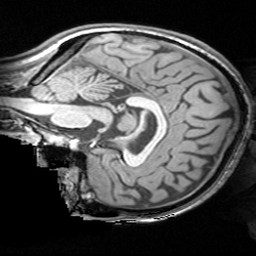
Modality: T1w
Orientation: sagittal
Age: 23
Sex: female
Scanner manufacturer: siemens
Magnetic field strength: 3 T
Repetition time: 1.62 s
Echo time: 0.003 s